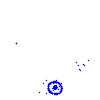
Particle: electron